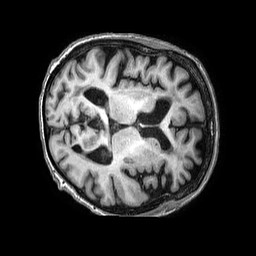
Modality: T1w
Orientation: axial
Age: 79
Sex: female
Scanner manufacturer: philips
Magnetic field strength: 3 T
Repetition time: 0.006817 s
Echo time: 0.003071 s